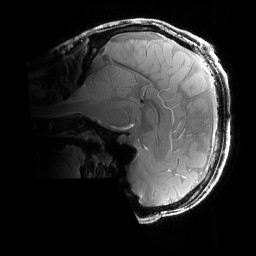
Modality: PDw
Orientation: sagittal
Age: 23
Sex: male
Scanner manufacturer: siemens
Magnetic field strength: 6.98 T
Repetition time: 1.78 s
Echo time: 0.00386 s